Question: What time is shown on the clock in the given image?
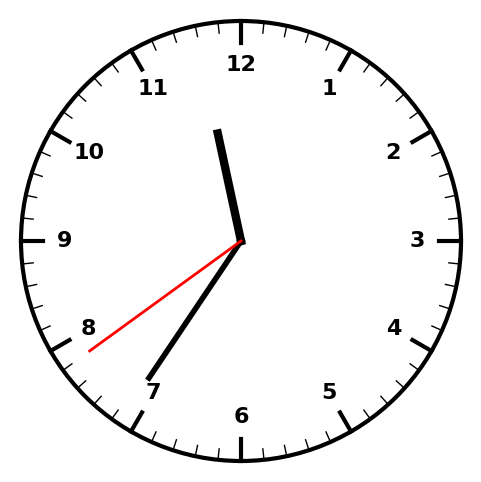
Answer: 11:35:39